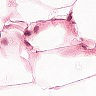
Metastatic tissue present: no